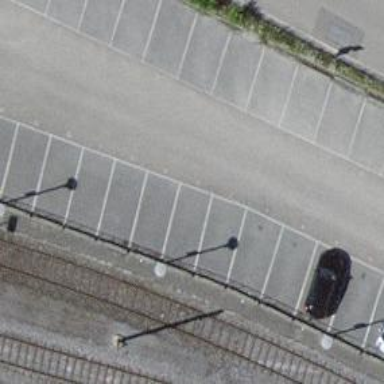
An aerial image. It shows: Car-sharing service available at this location.